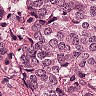
Metastatic tissue present: yes